Interaction volume radius: 5 \u00c5
Interaction volume height: 25 \u00c5
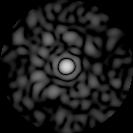
Disorder parameter: 0.8294